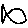
Label: fish